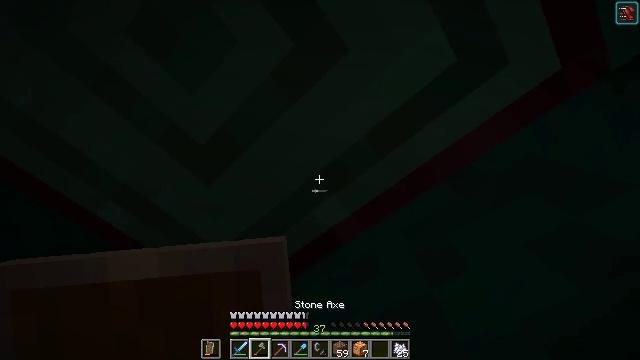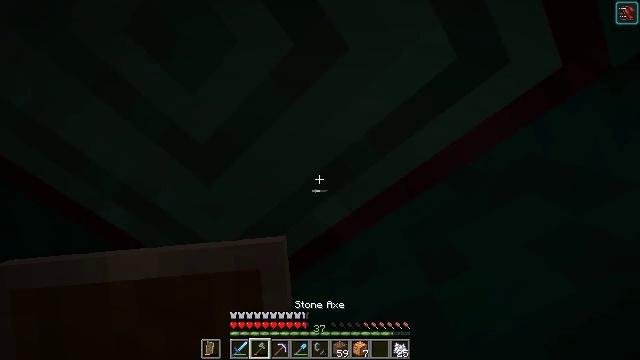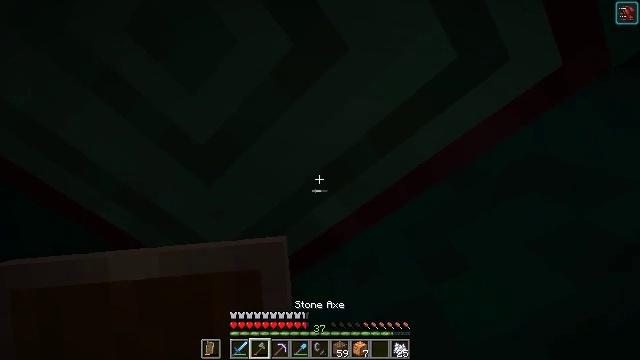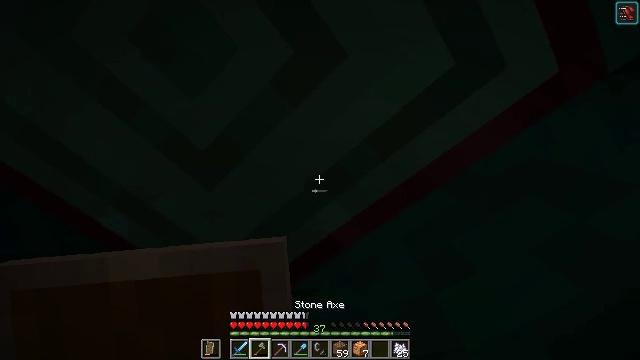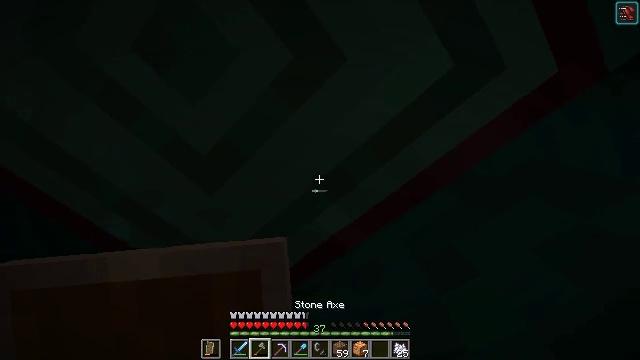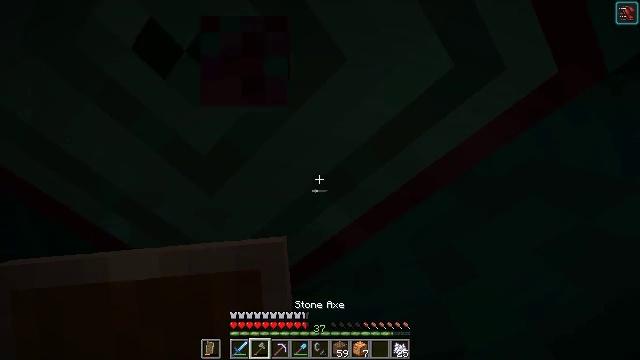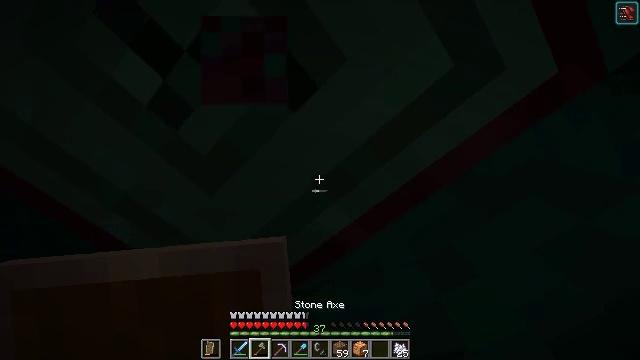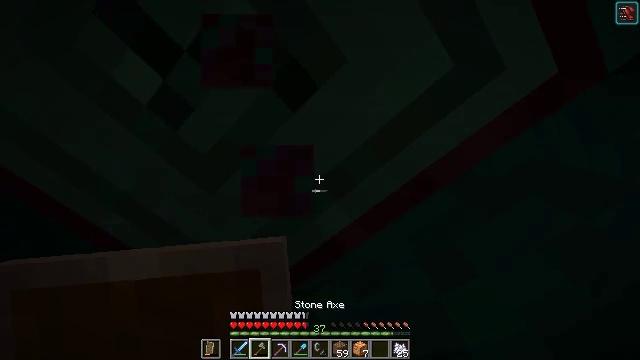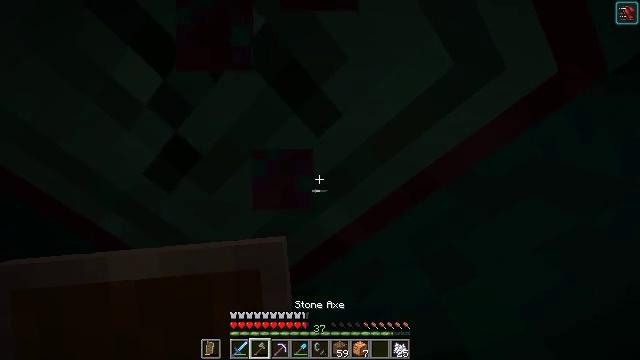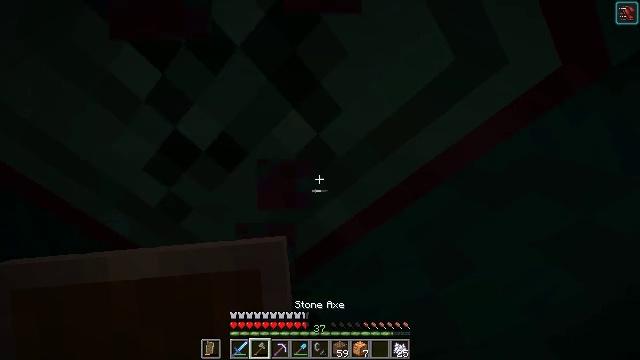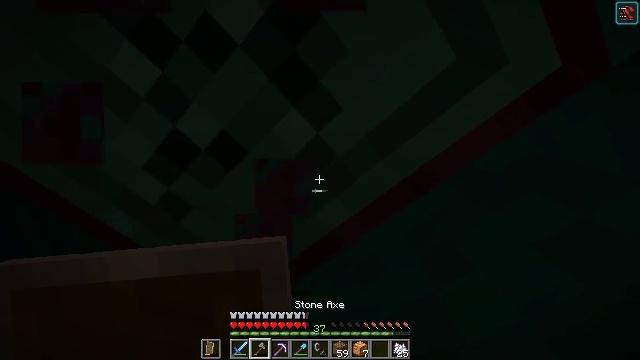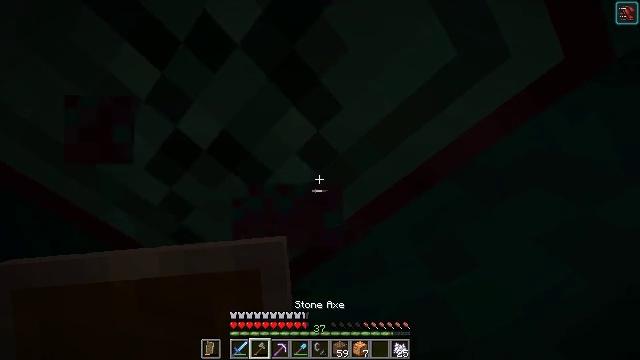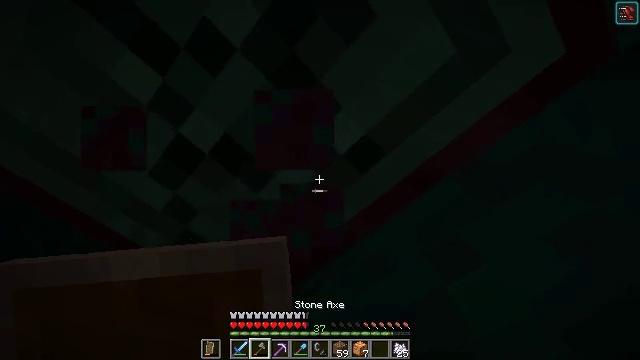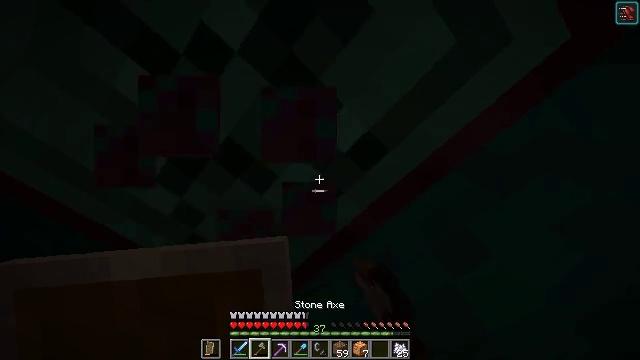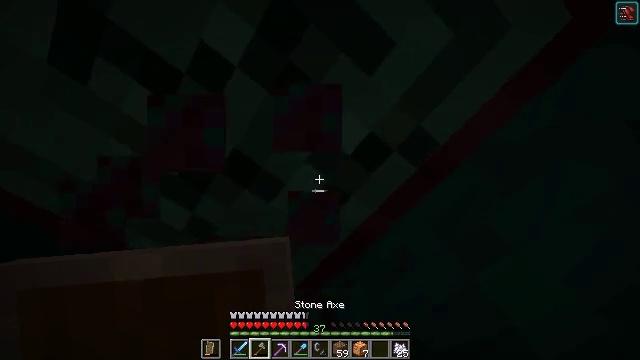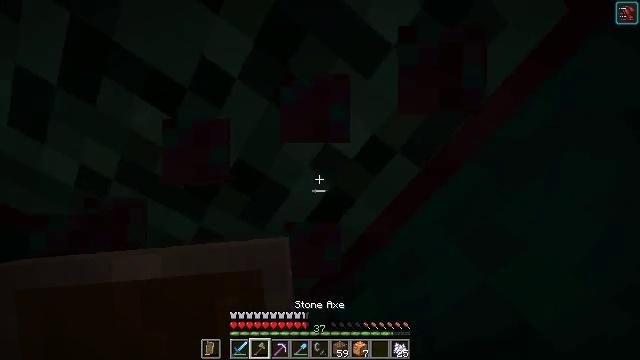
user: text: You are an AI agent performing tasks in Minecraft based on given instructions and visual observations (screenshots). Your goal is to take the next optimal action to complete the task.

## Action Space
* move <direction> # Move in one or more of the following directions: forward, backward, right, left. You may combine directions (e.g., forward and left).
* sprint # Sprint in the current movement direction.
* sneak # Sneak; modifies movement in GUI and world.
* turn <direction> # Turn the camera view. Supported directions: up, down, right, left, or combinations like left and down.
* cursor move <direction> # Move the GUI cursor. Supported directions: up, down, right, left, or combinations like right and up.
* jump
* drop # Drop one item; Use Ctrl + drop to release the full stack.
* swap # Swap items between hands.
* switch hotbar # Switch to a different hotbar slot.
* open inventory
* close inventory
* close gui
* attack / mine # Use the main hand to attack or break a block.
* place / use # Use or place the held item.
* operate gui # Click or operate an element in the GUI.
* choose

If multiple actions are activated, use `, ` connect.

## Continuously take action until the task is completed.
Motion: motion action
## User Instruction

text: Mine the warped stem in the Nether.
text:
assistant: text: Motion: no_op
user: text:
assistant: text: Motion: no_op
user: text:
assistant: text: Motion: turn up
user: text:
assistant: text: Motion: attack / mine
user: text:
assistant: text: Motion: attack / mine
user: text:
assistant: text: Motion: attack / mine
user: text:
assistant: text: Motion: attack / mine
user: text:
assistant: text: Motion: attack / mine
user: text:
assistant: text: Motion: turn down, attack / mine
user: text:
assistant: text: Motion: attack / mine
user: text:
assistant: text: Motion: turn left, attack / mine
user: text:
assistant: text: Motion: turn left, attack / mine
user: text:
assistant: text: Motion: turn left, attack / mine
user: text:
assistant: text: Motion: turn left and up, attack / mine
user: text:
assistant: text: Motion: turn left and up, attack / mine
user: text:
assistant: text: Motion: turn left and up, attack / mine
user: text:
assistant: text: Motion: turn left and up, attack / mine
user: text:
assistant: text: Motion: turn left and up, attack / mine
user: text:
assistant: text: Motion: turn left and up, attack / mine
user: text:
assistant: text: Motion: attack / mine
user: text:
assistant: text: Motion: turn left, attack / mine
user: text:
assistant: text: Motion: attack / mine
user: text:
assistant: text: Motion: attack / mine
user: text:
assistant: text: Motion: turn left, attack / mine
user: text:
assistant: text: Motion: turn left, attack / mine
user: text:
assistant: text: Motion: attack / mine
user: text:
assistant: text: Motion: turn left, attack / mine
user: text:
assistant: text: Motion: turn left, attack / mine
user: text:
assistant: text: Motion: attack / mine
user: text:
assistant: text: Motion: attack / mine